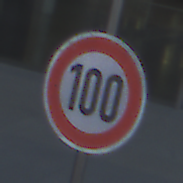
Verkehrszeichen: Geschwindigkeit100
Umgebung: Outdoor, Urban
Tageszeit: SunriseSunset
Wetter: PartlyCloudy
Licht: Natural
Jahreszeit: NotSpecified
Kontrast: MediumContrast